Question: I've 2 checkboxs(actually two rectangles) in a report page. The object from the database, returns boolean value. If It returns yes, I want to checked "Yes" or not, the other one must be checked.
I'm newbie in RDL reporting project. How can I add an expression for this?

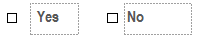
Answer: 1. Right Click you Rectangle and go to Insert | Indicator
2. When the Indicator window opens, Select the middle option in the "Symbols" Section (has a cross, exclamation and tick)
3. Press OK, then Right Click the Indicator and click Indicator Properties
4. Go to Value and States. In the list of States at the bottom, delete the X and the exclamation. Set the Tick to have Start = 1 and End = 1
5. In the Value field enter =Iif(Fields!<<fieldname>>.Value = True, 1, 0) (obviously replace <> with the name of your field
6. In the States Measurement Unit field, select "Numeric"
Here's a snap of how to do it:

What this will do is evaluate that Iif statement and, if your field is true, will return a 1. The indicator will see that 1 and place a Green tick in the Rectangle.
Hope that helps, drop a comment here if you struggle.